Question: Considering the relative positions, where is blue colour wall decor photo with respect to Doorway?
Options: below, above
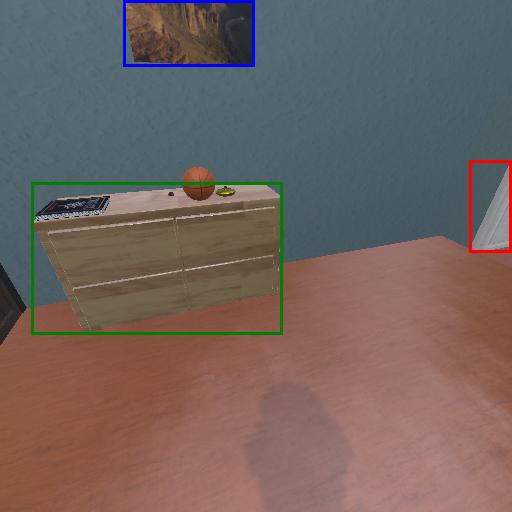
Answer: below